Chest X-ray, AP view. Patient: 52 years old, sex F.
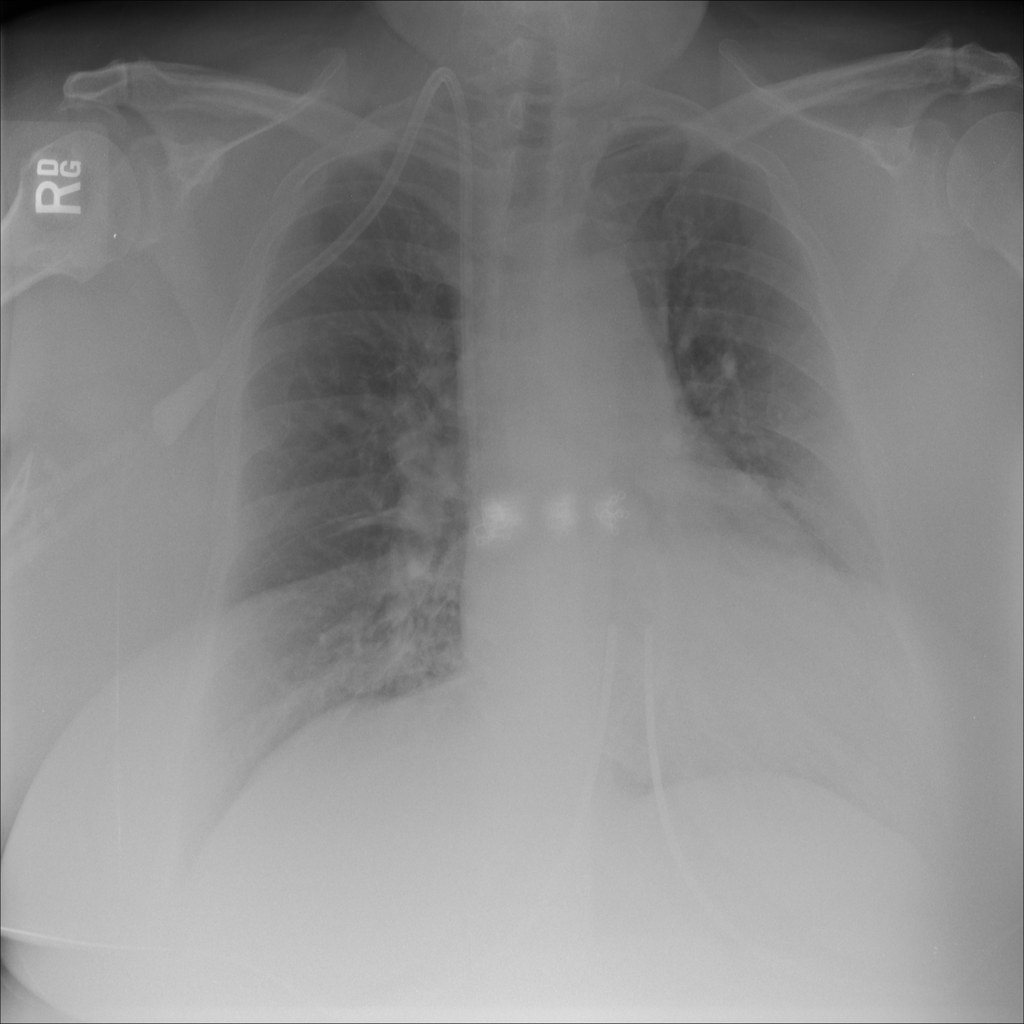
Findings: No Finding